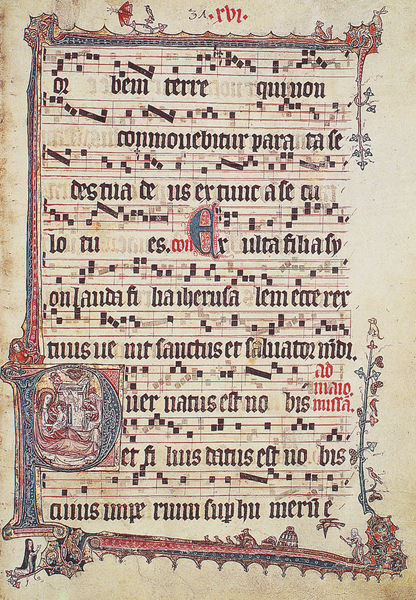
Titel: Graduale
Institution: Köln, Erzbischöfliche Diözesan- und Dombibliothek
Schlagwörter: blau, vogel, menschen, bunt, frau, zeichnung, rot, beige, johannes, gold, kind, mutter, blatt, musik, schrift, papier, noten, linien, verzierung, punkte, buch, text, buchstabe, buchstaben, initiale, pergament, christus, jesus, mittelalter, zierrand, maria, madonna, latein, incunabel, linine, notenlinien, notenschrift, fer, p, neumen, gregorianik, neumern